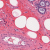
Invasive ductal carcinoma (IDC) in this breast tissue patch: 0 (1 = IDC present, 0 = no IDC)